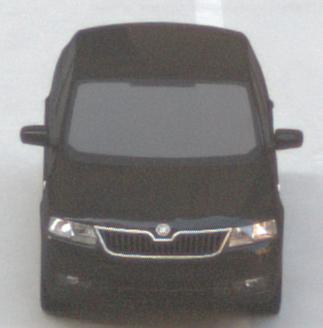
Make: Skoda
Model: Rapid
Detailed model: Rapid 1.2 Active Limousine
Model produced from: 2012/10
Model produced until: 2015/04
Doors: 5
Color: black
Road condition: dry road
Daytime: morning or afternoon
Contrast: medium contrast